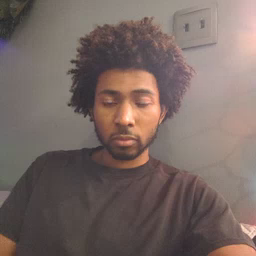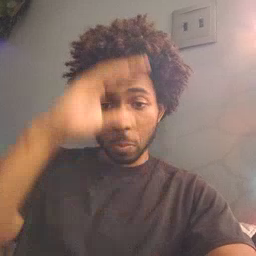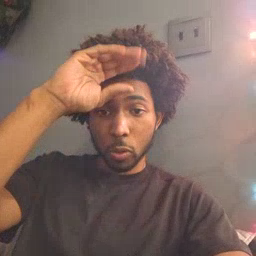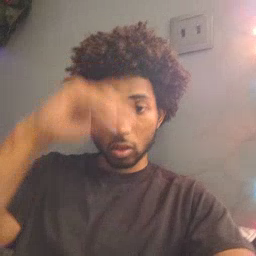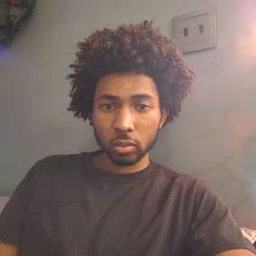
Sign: boy